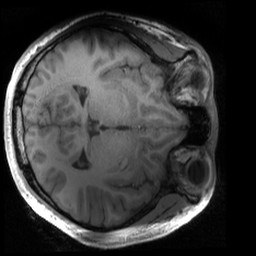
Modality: T1w
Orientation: axial
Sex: male